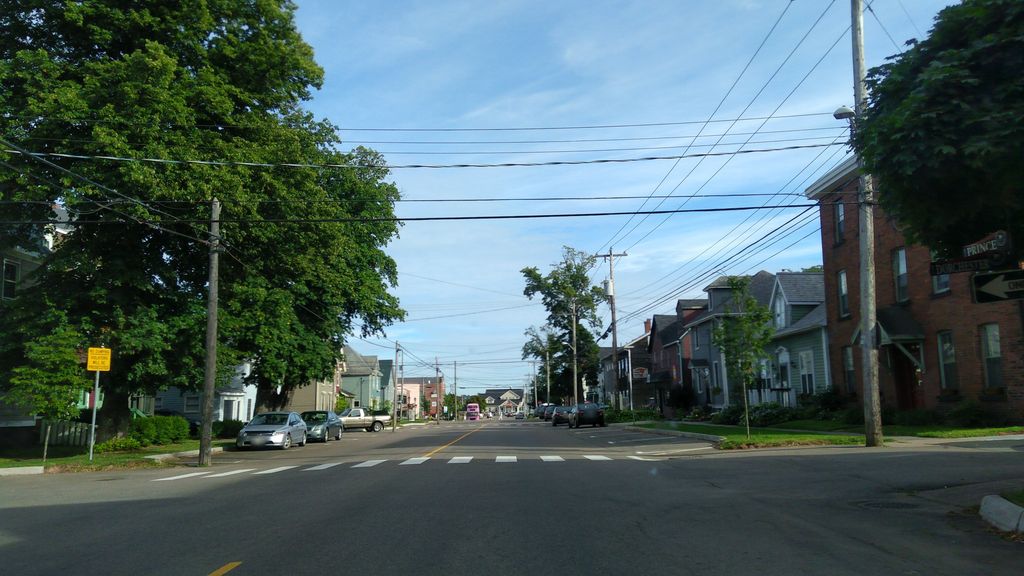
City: charlottetown